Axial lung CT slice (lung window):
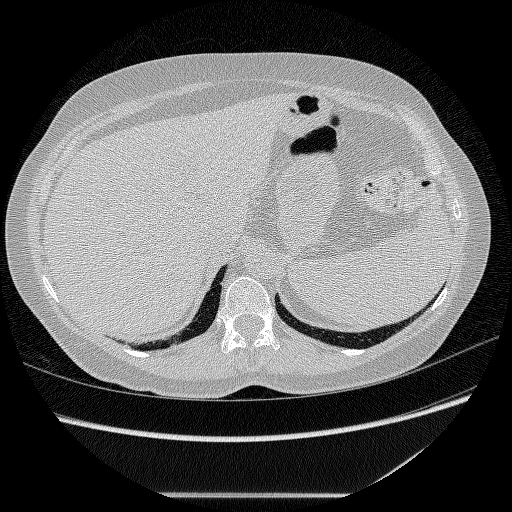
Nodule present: no